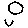
Label: circle